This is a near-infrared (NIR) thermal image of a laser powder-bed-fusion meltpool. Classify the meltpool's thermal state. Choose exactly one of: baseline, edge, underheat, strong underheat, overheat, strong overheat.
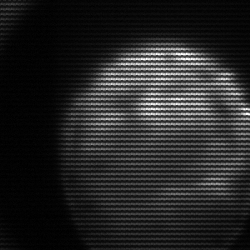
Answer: edge